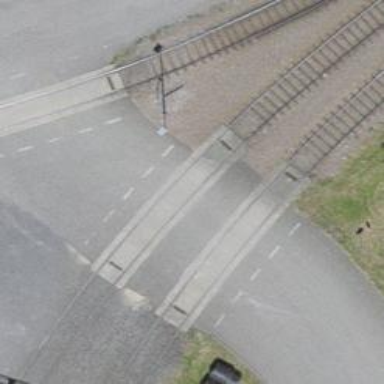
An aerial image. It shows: Single-track railway spur.